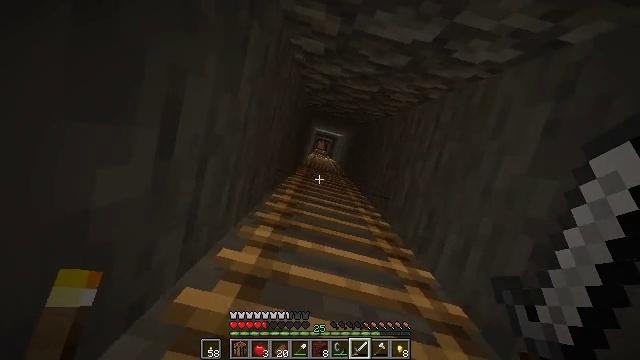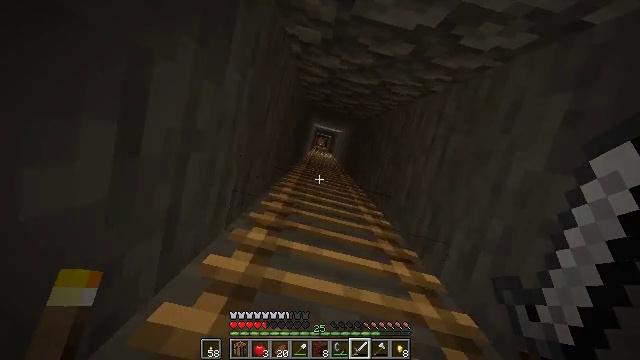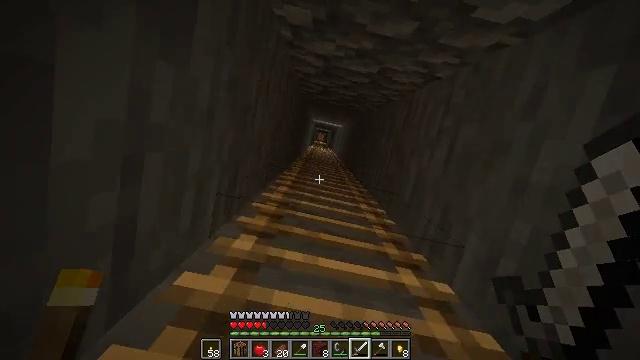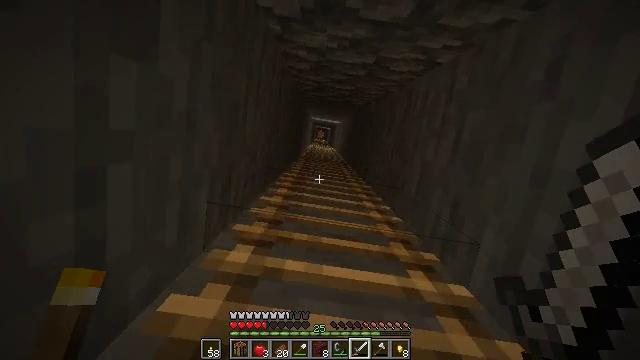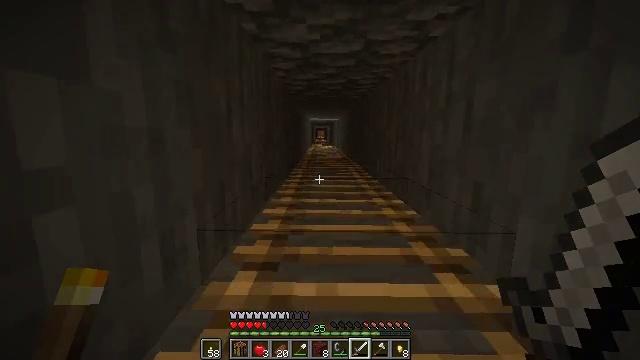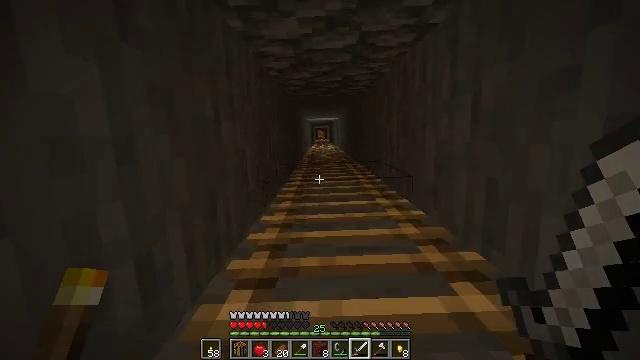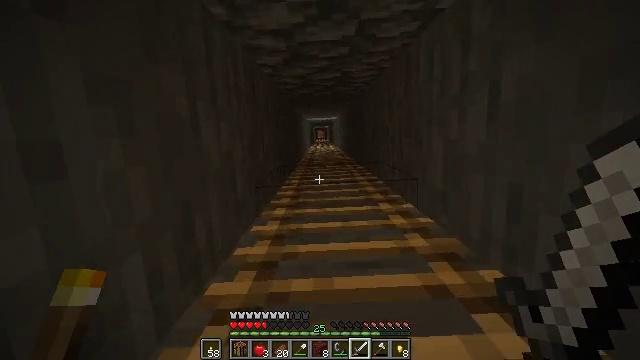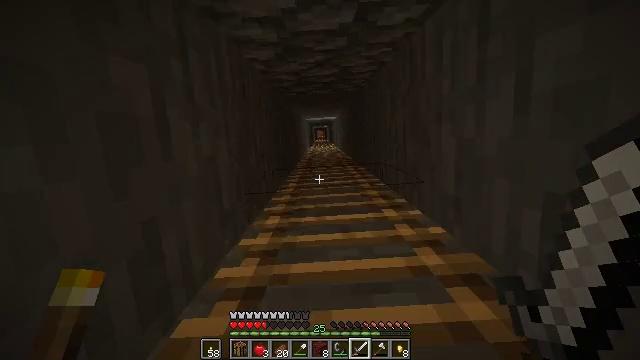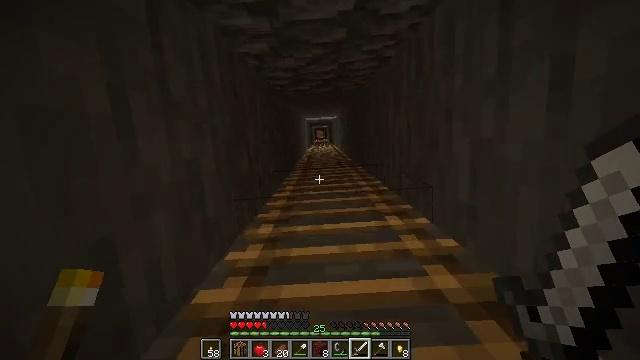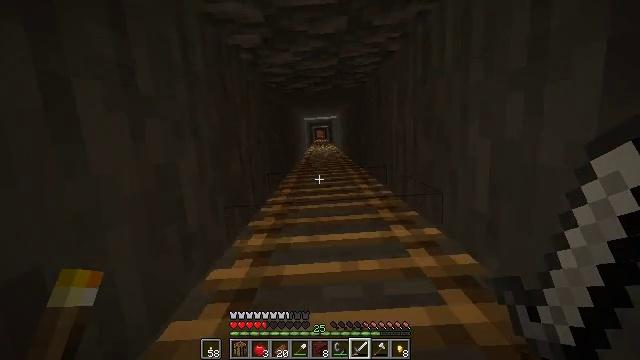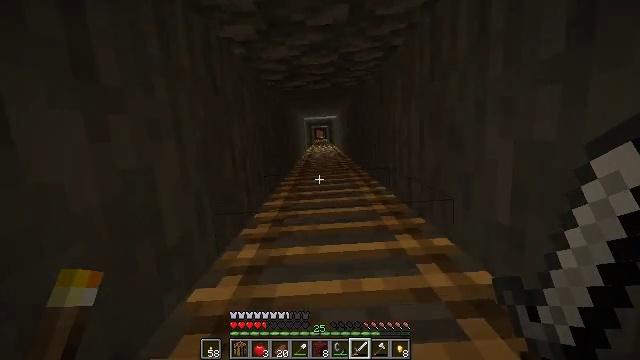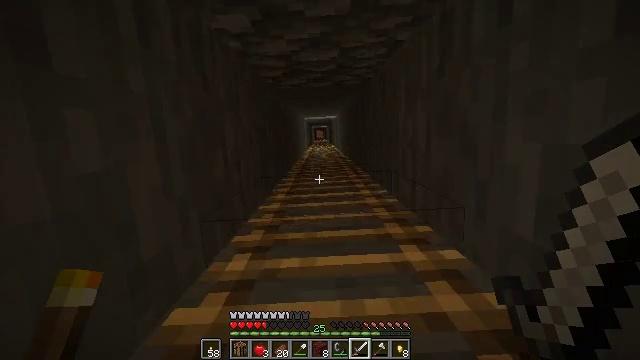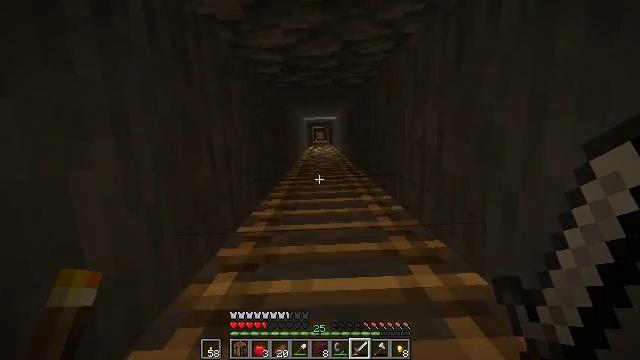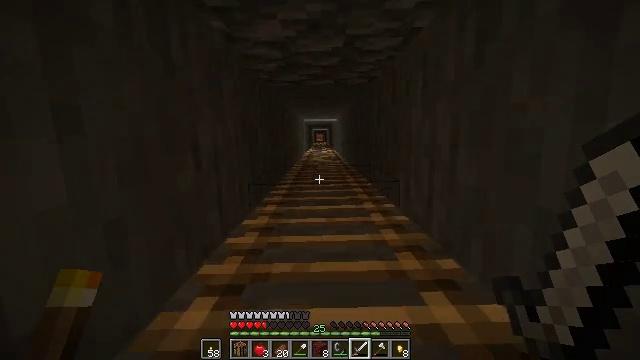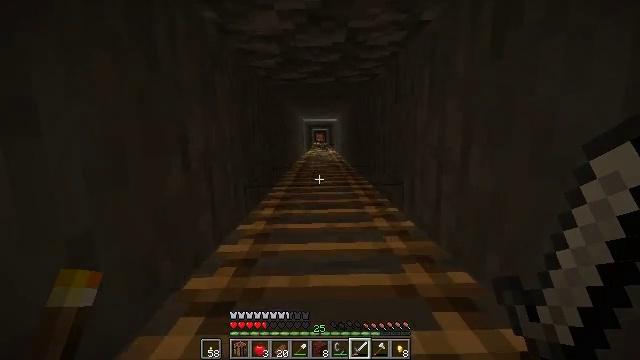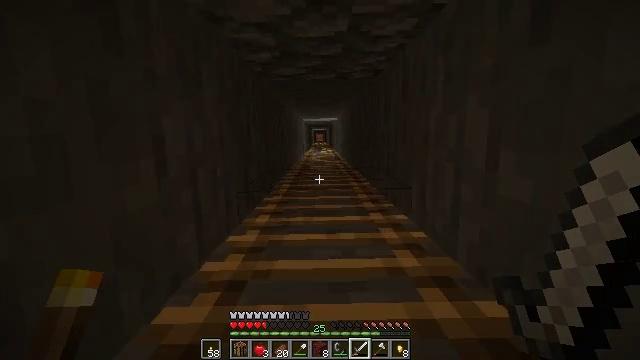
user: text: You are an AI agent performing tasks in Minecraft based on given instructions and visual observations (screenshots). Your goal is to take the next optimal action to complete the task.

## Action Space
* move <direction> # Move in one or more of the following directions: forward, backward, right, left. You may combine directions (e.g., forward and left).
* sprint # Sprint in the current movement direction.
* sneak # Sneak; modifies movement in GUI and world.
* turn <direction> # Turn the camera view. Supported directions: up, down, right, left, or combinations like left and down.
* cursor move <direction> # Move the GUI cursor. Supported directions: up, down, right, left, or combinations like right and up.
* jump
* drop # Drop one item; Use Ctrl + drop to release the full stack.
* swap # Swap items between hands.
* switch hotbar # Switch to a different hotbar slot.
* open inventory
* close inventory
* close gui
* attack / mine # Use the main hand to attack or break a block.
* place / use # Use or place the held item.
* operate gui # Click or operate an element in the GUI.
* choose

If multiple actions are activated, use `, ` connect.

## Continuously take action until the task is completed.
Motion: motion action
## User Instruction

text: Use diamonds and a stick to craft a diamond sword.
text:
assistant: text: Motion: move forward, sprint, jump
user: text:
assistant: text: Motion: move forward, sprint, turn left and down, jump
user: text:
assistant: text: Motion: move forward, sprint, turn left, jump
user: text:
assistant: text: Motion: move forward, turn left, jump
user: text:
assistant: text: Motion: move forward, turn left, jump
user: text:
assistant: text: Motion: move forward, sprint, jump
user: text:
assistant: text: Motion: move forward, sprint, jump
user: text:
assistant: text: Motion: move forward, sprint, jump
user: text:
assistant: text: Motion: move forward, sprint, jump
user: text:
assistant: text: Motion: move forward, jump
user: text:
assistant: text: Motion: move forward, jump
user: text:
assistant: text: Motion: move forward, jump
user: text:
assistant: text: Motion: move forward, sprint, turn right, jump
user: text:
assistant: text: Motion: move forward, sprint, jump
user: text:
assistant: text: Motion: move forward, sprint, jump
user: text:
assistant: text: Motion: move forward, sprint, jump
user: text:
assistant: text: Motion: move forward, jump
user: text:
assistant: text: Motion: move forward, jump
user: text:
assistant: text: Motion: move forward, jump
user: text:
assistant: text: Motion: move forward, sprint, jump
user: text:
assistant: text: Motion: move forward, sprint, jump
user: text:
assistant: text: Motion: move forward, sprint, jump
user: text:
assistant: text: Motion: move forward, sprint, jump
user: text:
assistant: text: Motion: move forward, jump
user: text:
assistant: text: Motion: move forward, jump
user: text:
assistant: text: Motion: move forward, jump
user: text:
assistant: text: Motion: move forward, jump
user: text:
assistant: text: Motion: move forward, sprint, jump
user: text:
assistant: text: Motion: move forward, sprint, jump
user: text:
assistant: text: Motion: move forward, sprint, jump